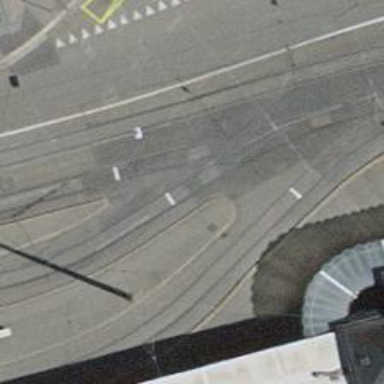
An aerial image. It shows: Tram stop with public transport stop position for trams.